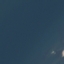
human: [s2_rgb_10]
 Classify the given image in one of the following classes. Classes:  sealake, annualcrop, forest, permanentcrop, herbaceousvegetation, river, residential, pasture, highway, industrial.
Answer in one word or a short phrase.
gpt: SeaLake